Question: I'm asking your sugegstions about an "architectural" scenario:
I'd looking for a simplest publish/subscribe architecture to let talk two decoupled servers over on internet, sharing "sparse" but "real-time" messages/events.
Let me explain:
- The PUBLISHER:
Is a server (<URL> that generate some sort of events (by example
events==ORDERS data on a e-commerce website).- SUBSCRIBERS (one or more):
Are "clients" that can subscribe to receive ORDERS events (<URL>.
In real life case, the publisher is a server developed (in Rails) by a third party. At the moment I can interface it getting "orders" with a plain "polling" strategy: every N seconds I call a GET /new_orders.
BAD!
So I'm thinking about a bit better pub/sub architecture with a REST approach where Publisher share the EVENTS recources:
- The client Subscribe to receive events, supplying to the Publisher a
"URL HOOK" to be call in future (by example: <URL> simply HTTP POST data
to client URL Hook previously supplyied by Client.
Make sense ? Or I'm reinventing the wheel ?
BTW, I develop in Ruby language and, I'm aware of pub/sub messaging systems as Faye.
but what do you think about this simple protocol (I'd like implment client-side simply with Ruby/Sinatra) ? (see image <URL>
Any suggestion welcome. Thanks a lot
Giorgio

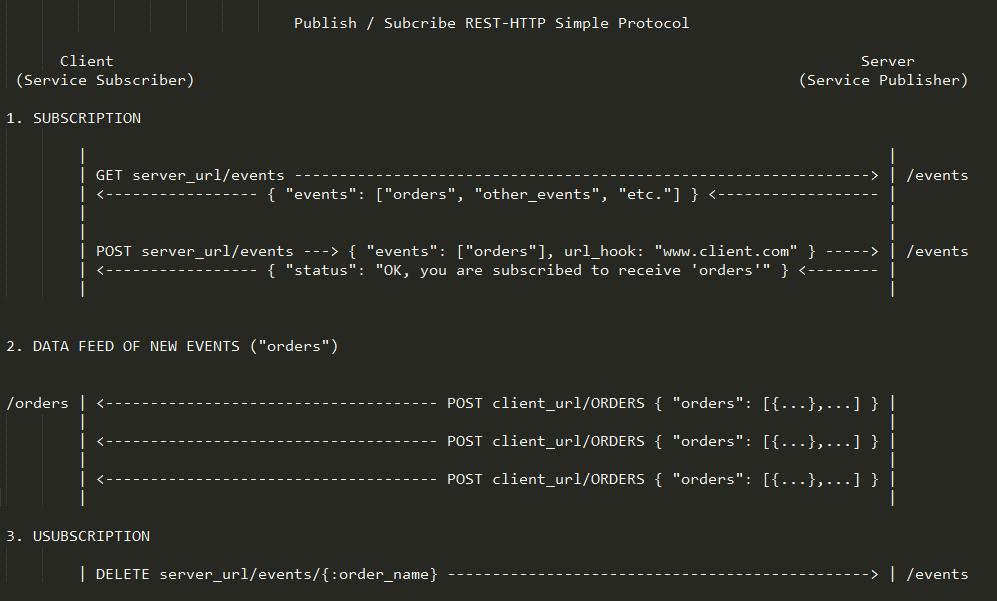
Answer: Any time you can get a third-party to POST to web services, it's a good thing! A lot of the time, this isn't an option and you resort to some kind of inefficient polling architecture. I don't think there's anything wrong with your architecture diagram.
You can always use third-party messaging systems (Amazon SQS, RabbitMQ, etc.) but there's not much reason to do that unless you need <URL>.
EDIT:
If you're concerned about HTTP traffic--specifically, the number of calls being made to your web service--you could also encourage the third-party to support batch POSTing. Perhaps they can only send subscribers new orders every 5 minutes as part of a batch.